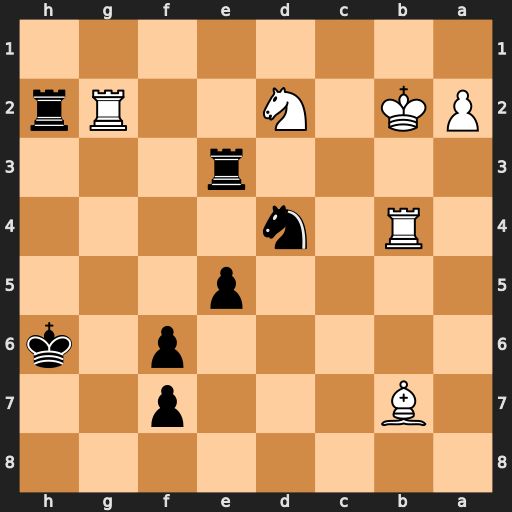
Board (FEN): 8/1B3p2/5p1k/4p3/1R1n4/4r3/PK1N2Rr/8
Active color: b
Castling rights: -
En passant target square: -
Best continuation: Rxg2 Bxg2 Re2